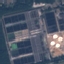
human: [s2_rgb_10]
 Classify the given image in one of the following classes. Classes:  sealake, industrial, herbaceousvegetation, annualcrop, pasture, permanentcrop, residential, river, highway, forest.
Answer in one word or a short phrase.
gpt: Industrial